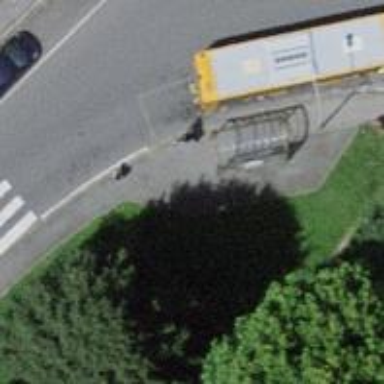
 serving as platform for public transportation."